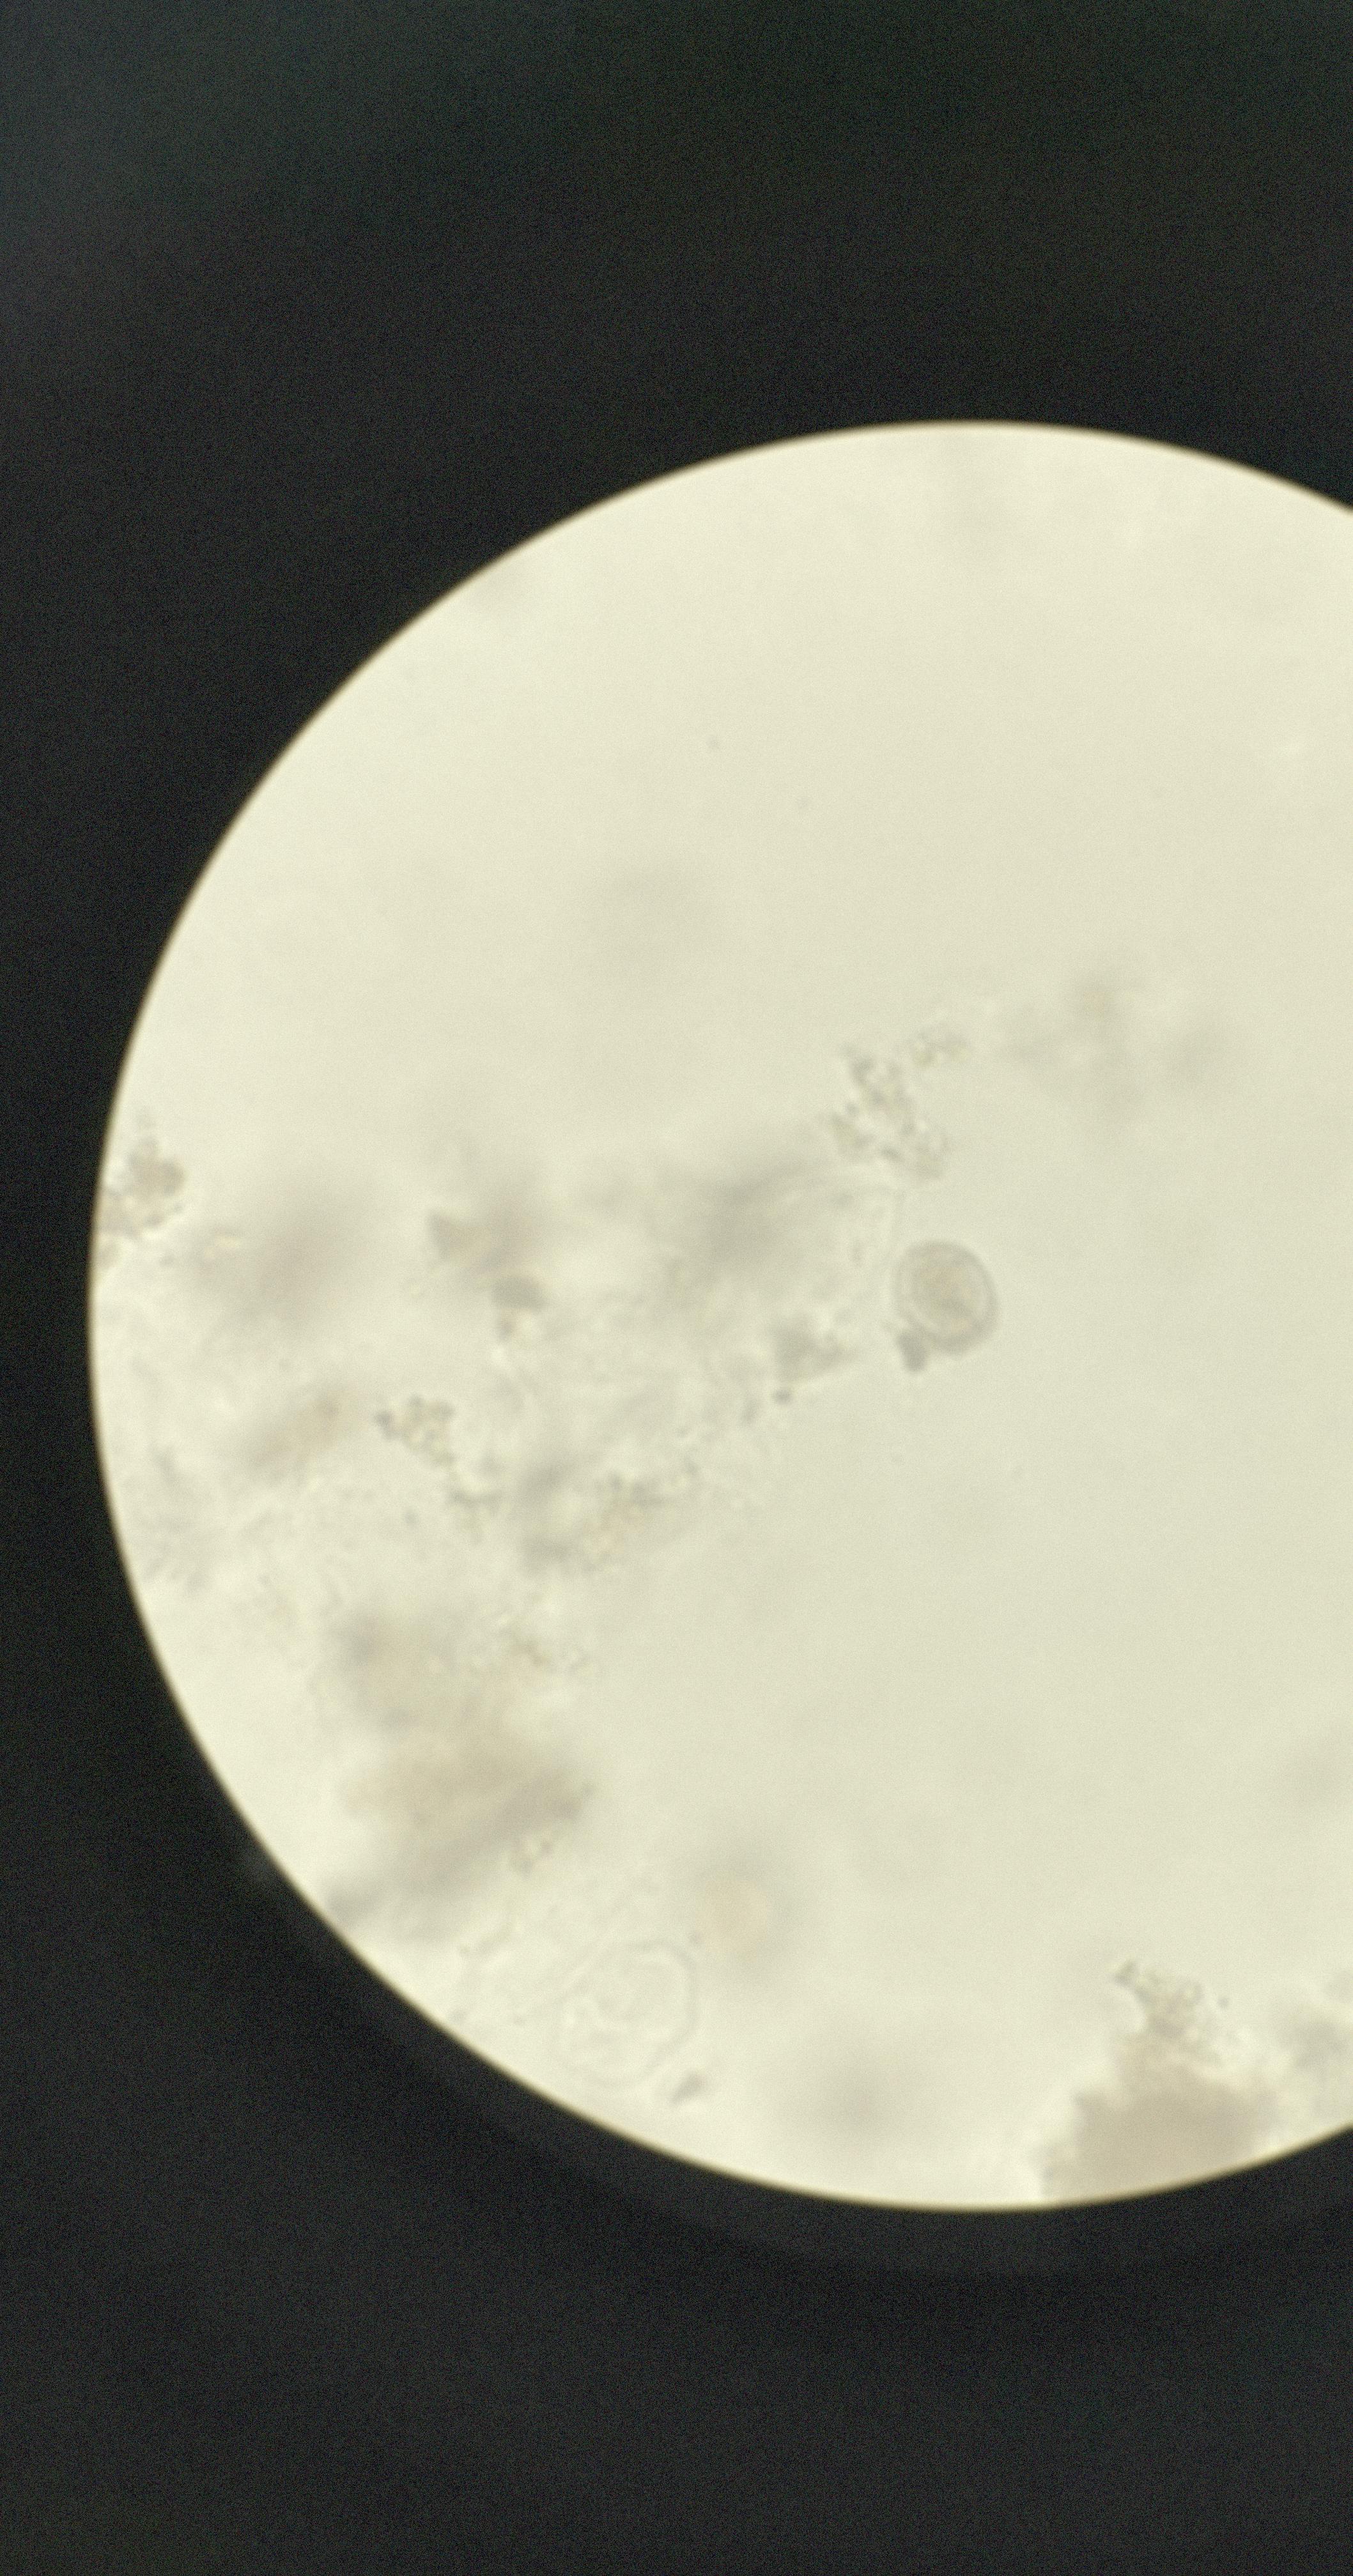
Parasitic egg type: Hymenolepis nana